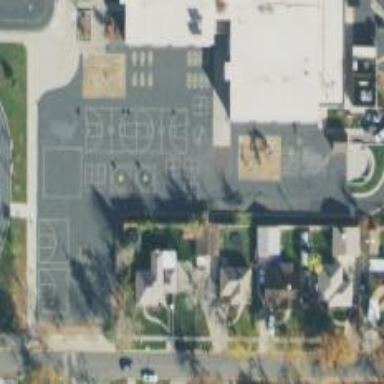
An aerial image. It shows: Asphalt schoolyard for leisure land.